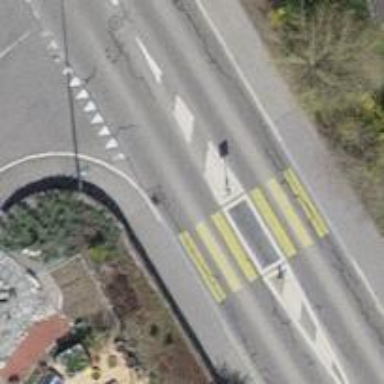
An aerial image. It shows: Uncontrolled crossing with pedestrian island.